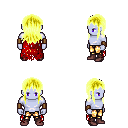
a pixel art fantasy rpg character, male body template, dark elf, purple skin, red tattered cape, gold greaves, gold unkempt hairstyle, leather bracers, maroon shoes, four views (front, back, left, right), 2x2 character sprite sheet, small pixel art, hard edges, no anti-aliasing